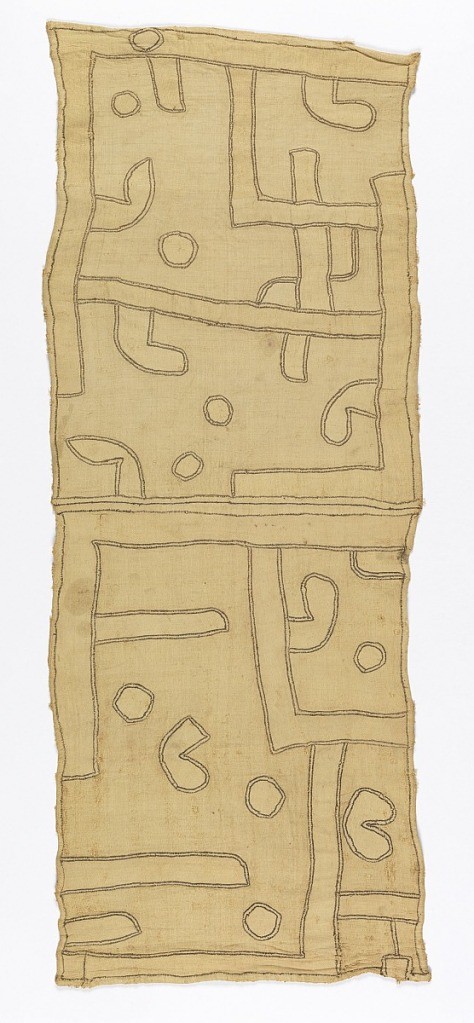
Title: Textile
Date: late 19th century
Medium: raffia Technique: appliqué embroidery on plain weave
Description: Rectangular panel made from two shorter pieces sewn together. Asymetrical abstract design in cream-colored plain weave fabric appliqued onto the same with dark brown raffia in buttonhole stitch.  All edges hemmed with buttonhole stitch on right side.